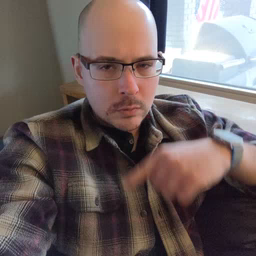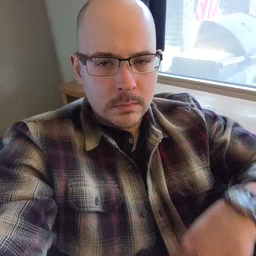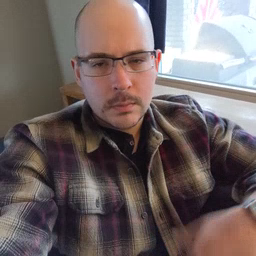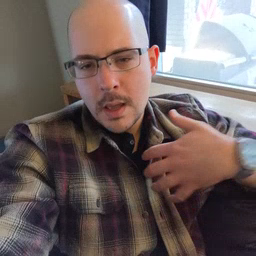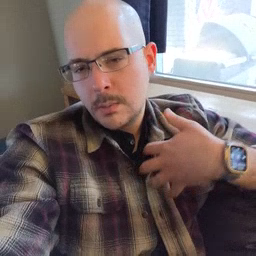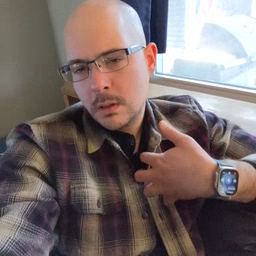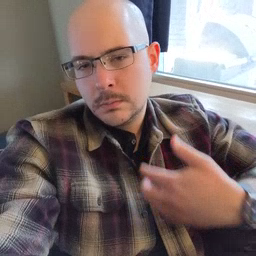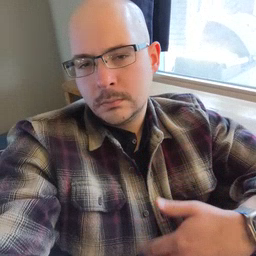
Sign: animal